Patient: sex F, age 66
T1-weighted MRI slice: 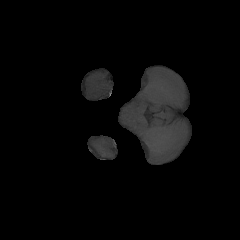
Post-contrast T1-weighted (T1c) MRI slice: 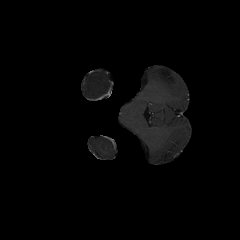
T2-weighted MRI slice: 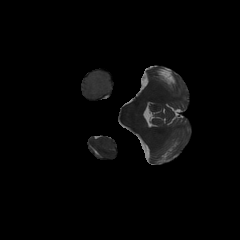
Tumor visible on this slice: yes
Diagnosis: Astrocytoma, IDH-wildtype
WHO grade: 2